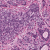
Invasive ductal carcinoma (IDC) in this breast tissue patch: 1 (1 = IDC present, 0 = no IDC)